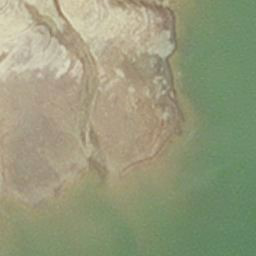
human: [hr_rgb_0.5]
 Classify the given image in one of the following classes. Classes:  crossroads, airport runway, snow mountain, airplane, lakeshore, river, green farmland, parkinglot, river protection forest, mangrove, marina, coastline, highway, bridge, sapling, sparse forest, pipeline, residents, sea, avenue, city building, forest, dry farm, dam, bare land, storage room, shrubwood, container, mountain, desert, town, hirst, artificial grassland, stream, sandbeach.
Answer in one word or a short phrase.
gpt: hirst